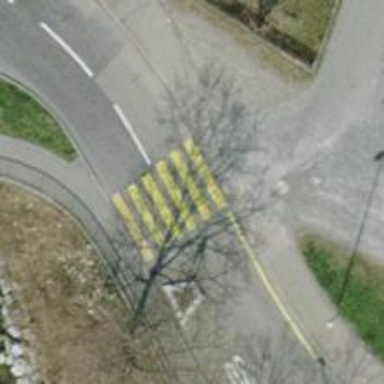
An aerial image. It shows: Uncontrolled crossing on the road.